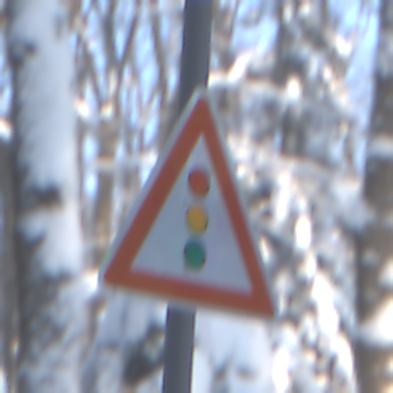
Verkehrszeichen: Lichtzeichenanlage
Umgebung: Outdoor, Nature
Tageszeit: MorningAfternoon
Wetter: Clear
Licht: Natural
Jahreszeit: Winter
Kontrast: LowContrast